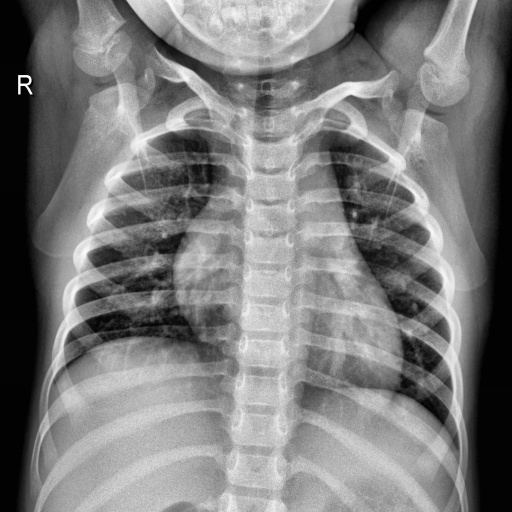
Finding: NORMAL